Interaction volume radius: 10 \u00c5
Interaction volume height: 10 \u00c5
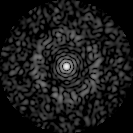
Disorder parameter: 0.8378